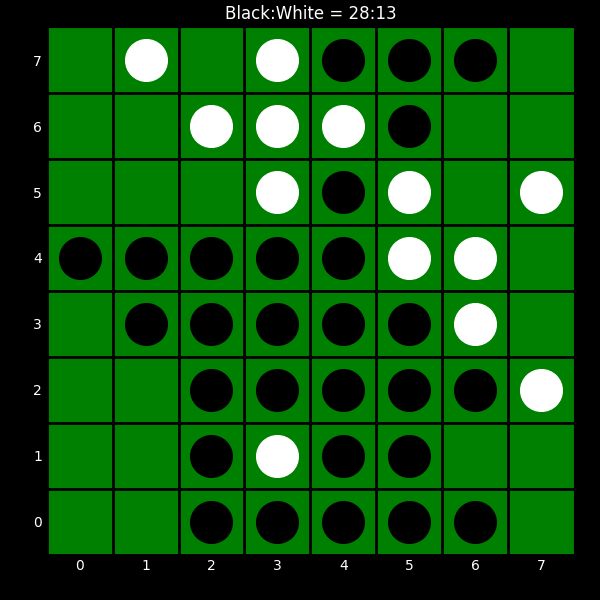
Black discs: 28
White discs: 13